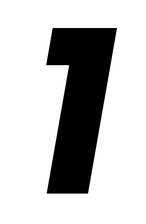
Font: Poppins-BoldItalic